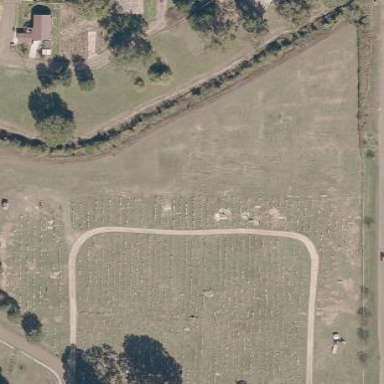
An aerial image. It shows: Cemetery.